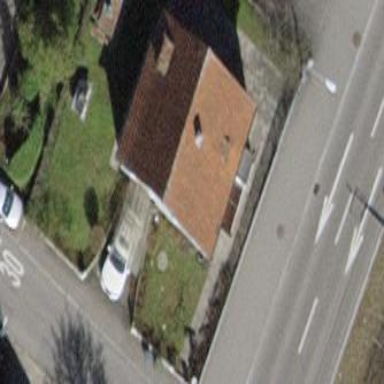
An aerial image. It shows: Building with pitched roof.